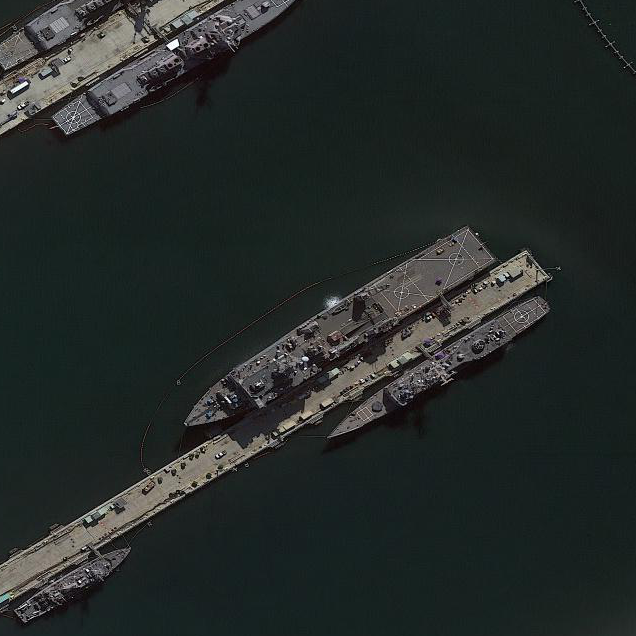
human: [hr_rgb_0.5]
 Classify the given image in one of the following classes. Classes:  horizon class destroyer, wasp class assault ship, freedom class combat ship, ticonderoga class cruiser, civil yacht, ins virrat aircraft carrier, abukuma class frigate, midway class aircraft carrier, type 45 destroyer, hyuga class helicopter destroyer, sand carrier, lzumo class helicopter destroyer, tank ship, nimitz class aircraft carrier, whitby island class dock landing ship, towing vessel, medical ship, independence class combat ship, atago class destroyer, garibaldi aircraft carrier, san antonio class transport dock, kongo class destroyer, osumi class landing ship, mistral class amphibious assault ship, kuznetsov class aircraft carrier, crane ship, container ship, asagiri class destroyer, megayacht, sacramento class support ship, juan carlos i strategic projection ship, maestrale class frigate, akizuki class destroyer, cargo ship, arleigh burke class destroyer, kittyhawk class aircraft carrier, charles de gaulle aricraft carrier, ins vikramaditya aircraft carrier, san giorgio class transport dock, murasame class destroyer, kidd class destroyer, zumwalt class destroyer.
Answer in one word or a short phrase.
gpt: Whitby Island class dock landing ship